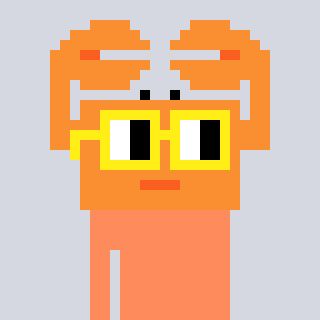
a pixel art character with square yellow glasses, a crab-shaped head and a peachy-colored body on a cool background